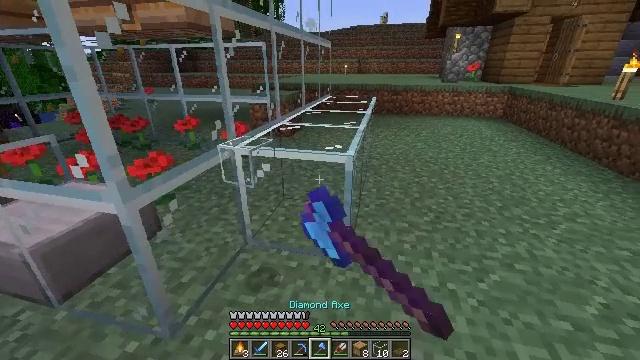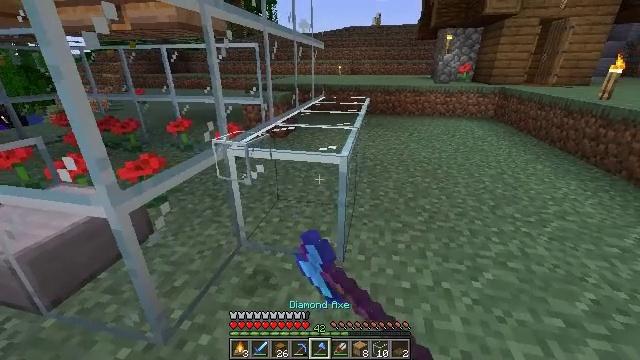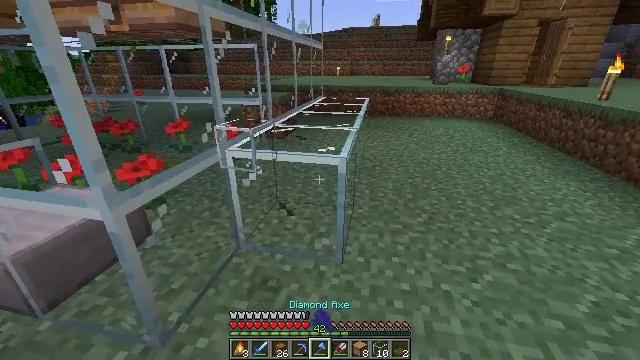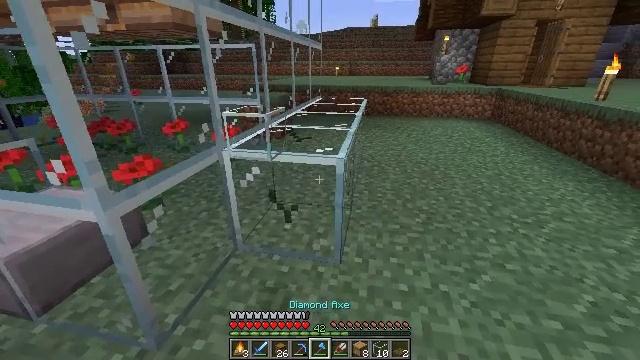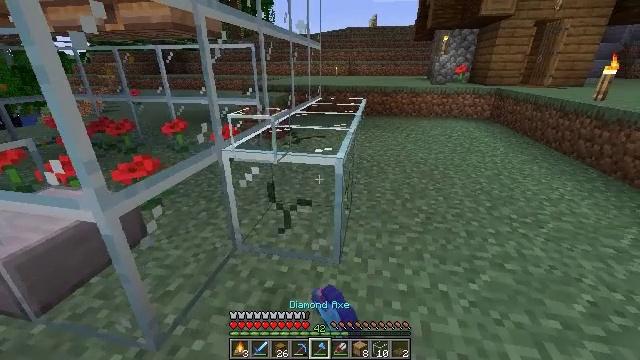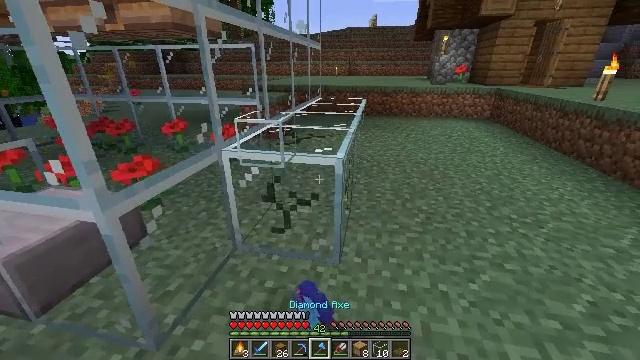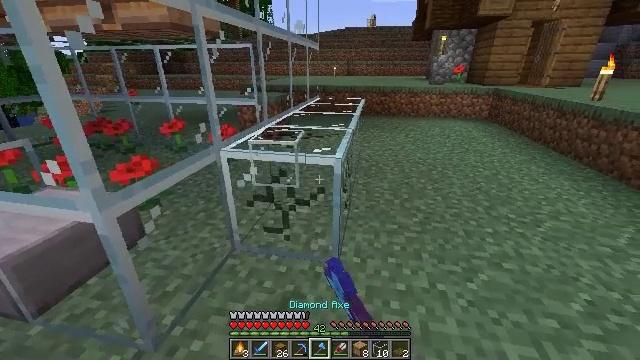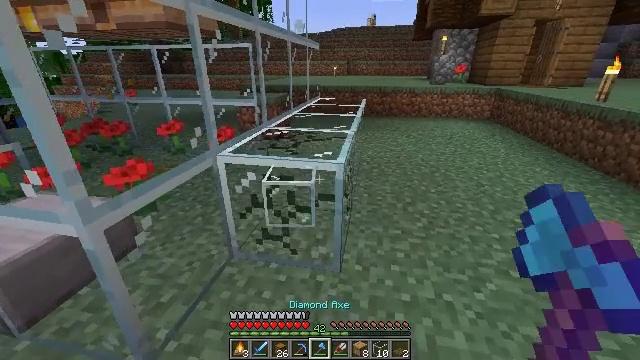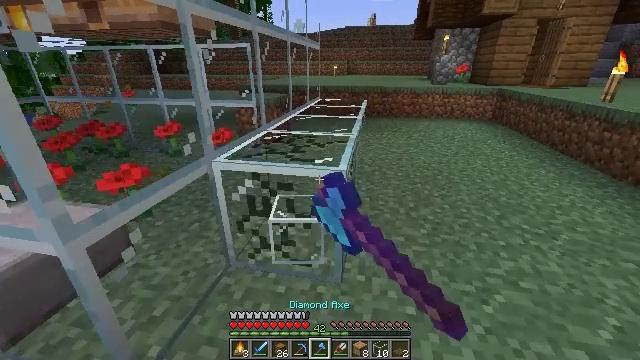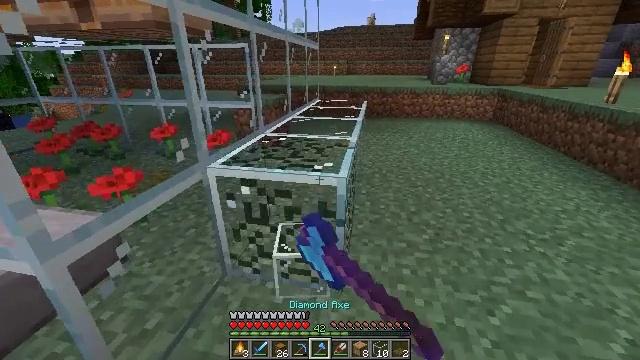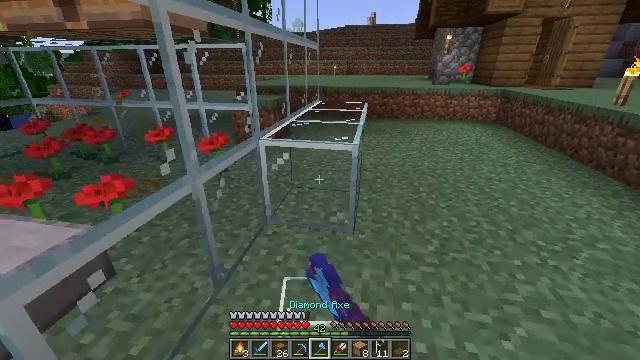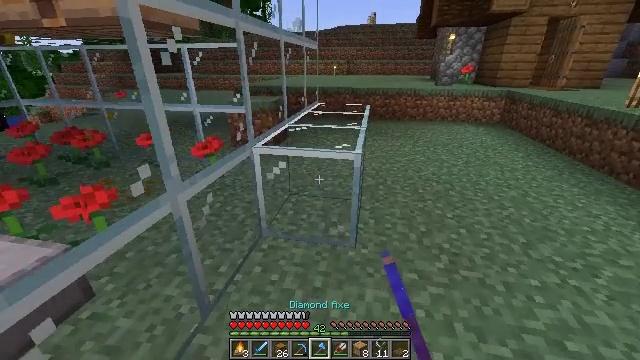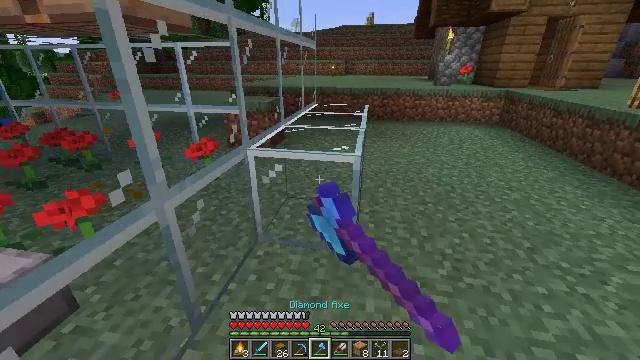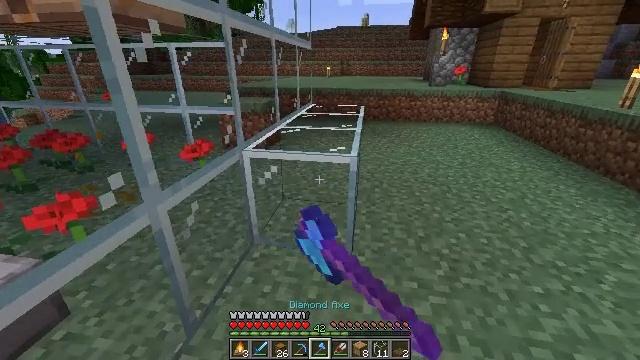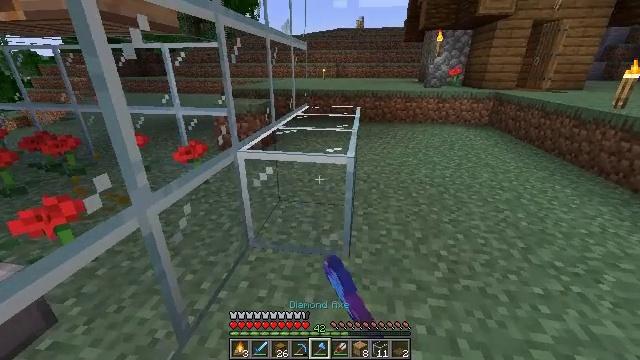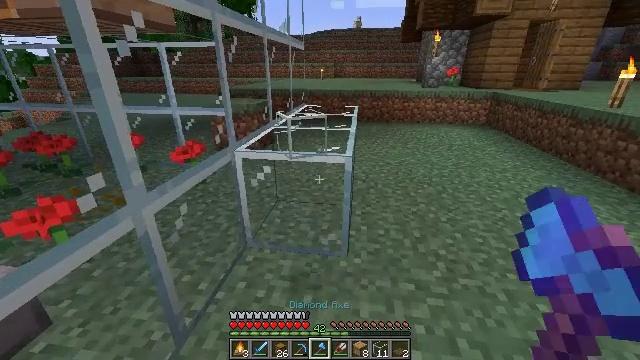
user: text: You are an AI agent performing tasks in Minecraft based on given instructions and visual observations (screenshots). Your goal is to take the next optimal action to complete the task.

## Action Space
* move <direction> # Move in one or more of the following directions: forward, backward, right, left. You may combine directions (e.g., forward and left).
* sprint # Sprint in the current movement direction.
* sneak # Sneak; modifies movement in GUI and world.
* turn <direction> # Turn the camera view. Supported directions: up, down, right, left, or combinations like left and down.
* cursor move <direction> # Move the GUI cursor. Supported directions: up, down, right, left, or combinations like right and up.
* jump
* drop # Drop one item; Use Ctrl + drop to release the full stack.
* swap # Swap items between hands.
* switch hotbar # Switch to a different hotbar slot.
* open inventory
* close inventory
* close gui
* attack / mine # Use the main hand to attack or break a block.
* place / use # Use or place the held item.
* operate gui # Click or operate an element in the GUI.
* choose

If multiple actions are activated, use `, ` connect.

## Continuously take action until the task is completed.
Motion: motion action
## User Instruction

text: Destroy the glass.
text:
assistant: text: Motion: turn right, attack / mine
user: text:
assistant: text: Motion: attack / mine
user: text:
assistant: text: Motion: attack / mine
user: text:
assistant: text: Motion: attack / mine
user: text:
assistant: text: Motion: attack / mine
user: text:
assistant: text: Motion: attack / mine
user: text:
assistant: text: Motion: move forward, attack / mine
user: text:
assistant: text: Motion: move forward, attack / mine
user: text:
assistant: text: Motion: move forward, attack / mine
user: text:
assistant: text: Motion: move forward, attack / mine
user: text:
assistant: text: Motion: attack / mine
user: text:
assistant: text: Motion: attack / mine
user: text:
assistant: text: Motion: attack / mine
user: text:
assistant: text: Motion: attack / mine
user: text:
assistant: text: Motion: attack / mine
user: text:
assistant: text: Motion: attack / mine
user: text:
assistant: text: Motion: attack / mine
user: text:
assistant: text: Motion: attack / mine
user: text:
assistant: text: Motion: attack / mine
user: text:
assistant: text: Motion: attack / mine
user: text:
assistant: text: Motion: attack / mine
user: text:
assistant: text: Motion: attack / mine
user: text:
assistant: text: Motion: attack / mine
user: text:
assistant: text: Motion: move forward, attack / mine
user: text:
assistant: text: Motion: move forward, attack / mine
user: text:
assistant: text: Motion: move forward, attack / mine
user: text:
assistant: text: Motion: attack / mine
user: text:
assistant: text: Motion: attack / mine
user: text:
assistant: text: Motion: attack / mine
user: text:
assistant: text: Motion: attack / mine